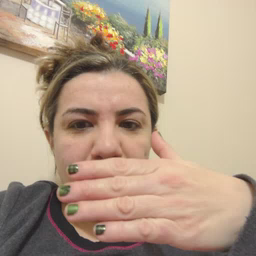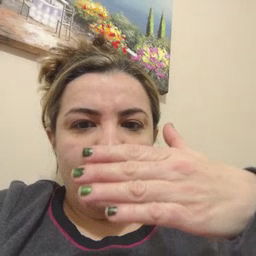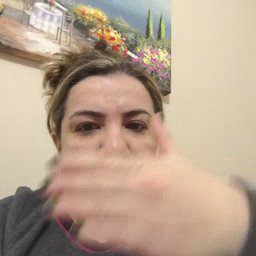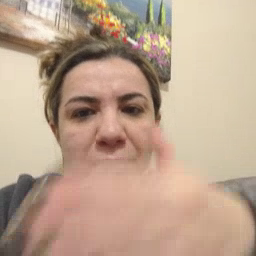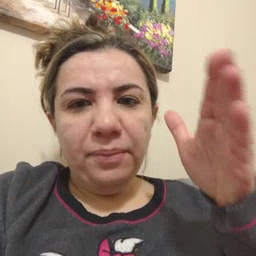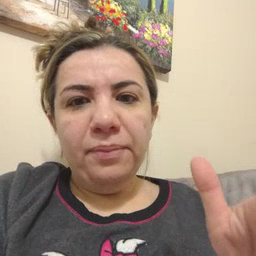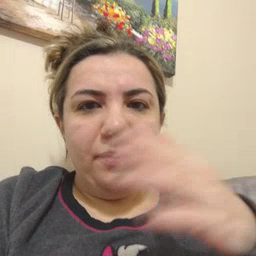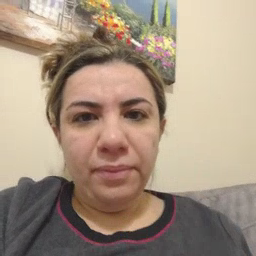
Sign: room